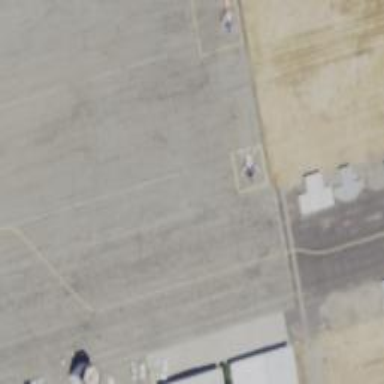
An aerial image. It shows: Image of helipad at airport.